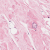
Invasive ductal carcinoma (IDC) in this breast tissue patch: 0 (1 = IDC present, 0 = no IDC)